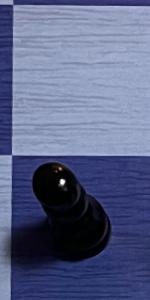
Label: Pawn_Black